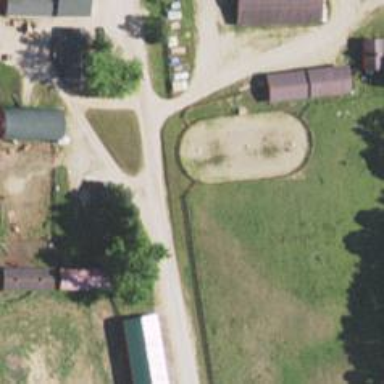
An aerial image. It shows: Area designated for horse riding.